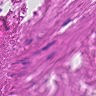
Metastatic tissue present: no